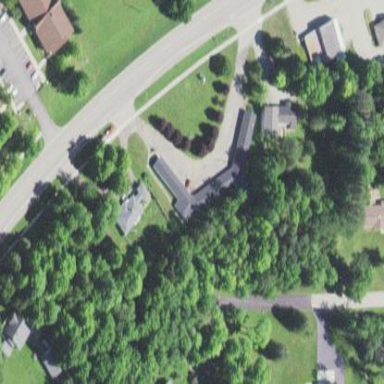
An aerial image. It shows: Motel building.